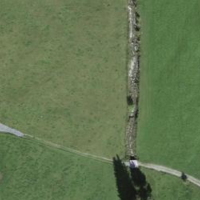
EUNIS habitat code: 26
Species observed at this site:
Tanacetum vulgare